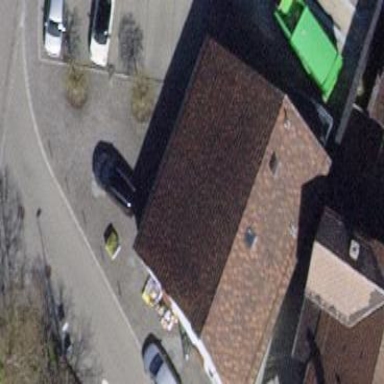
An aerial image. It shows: Building with tiled roof.